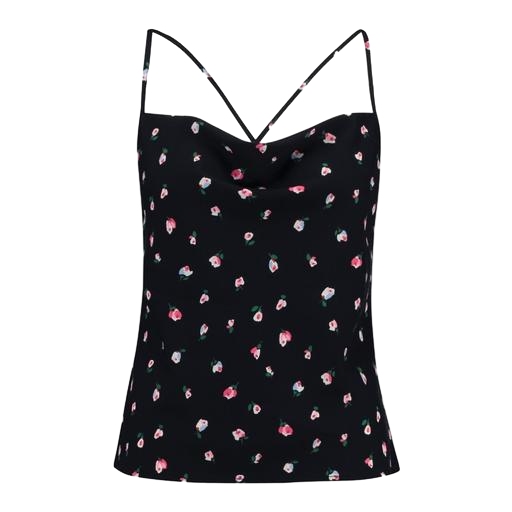
black floral print cami, black floral-print sleeveless top, black floral-print top, white background